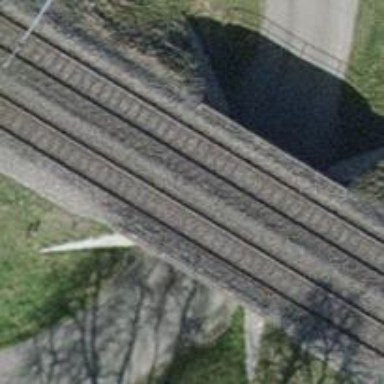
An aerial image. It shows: Bridge with electrified rail tracks and contact line.